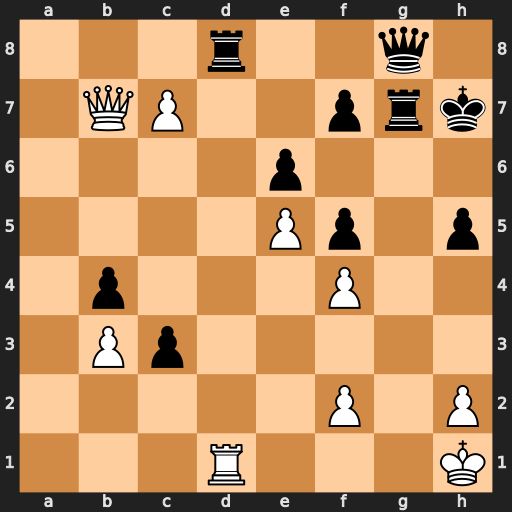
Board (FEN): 3r2q1/1QP2prk/4p3/4Pp1p/1p3P2/1Pp5/5P1P/3R3K
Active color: w
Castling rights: -
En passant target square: -
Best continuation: cxd8=Q Qxd8 Rxd8